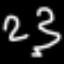
Label: squiggle